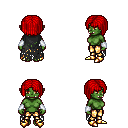
a pixel art fantasy rpg character, female body template, orc, green skin, black tattered cape, gold greaves, red pageboy hairstyle, white cloth bracers, gold boots, four views (front, back, left, right), 2x2 character sprite sheet, small pixel art, hard edges, no anti-aliasing